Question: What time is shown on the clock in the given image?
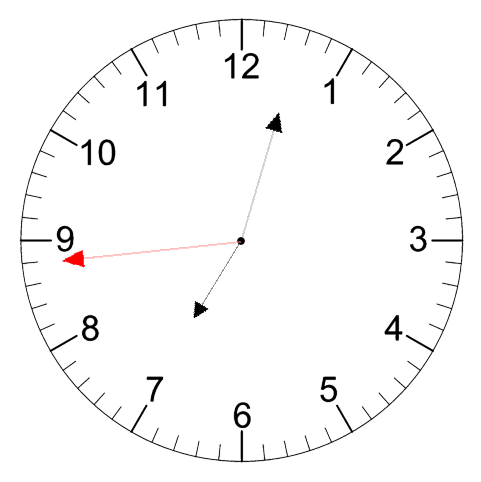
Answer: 07:02:44